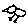
Label: bird